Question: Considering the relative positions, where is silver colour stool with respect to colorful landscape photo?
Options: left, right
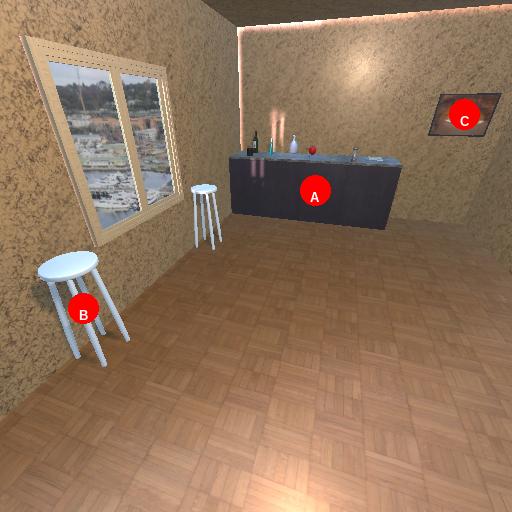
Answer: left